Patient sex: M
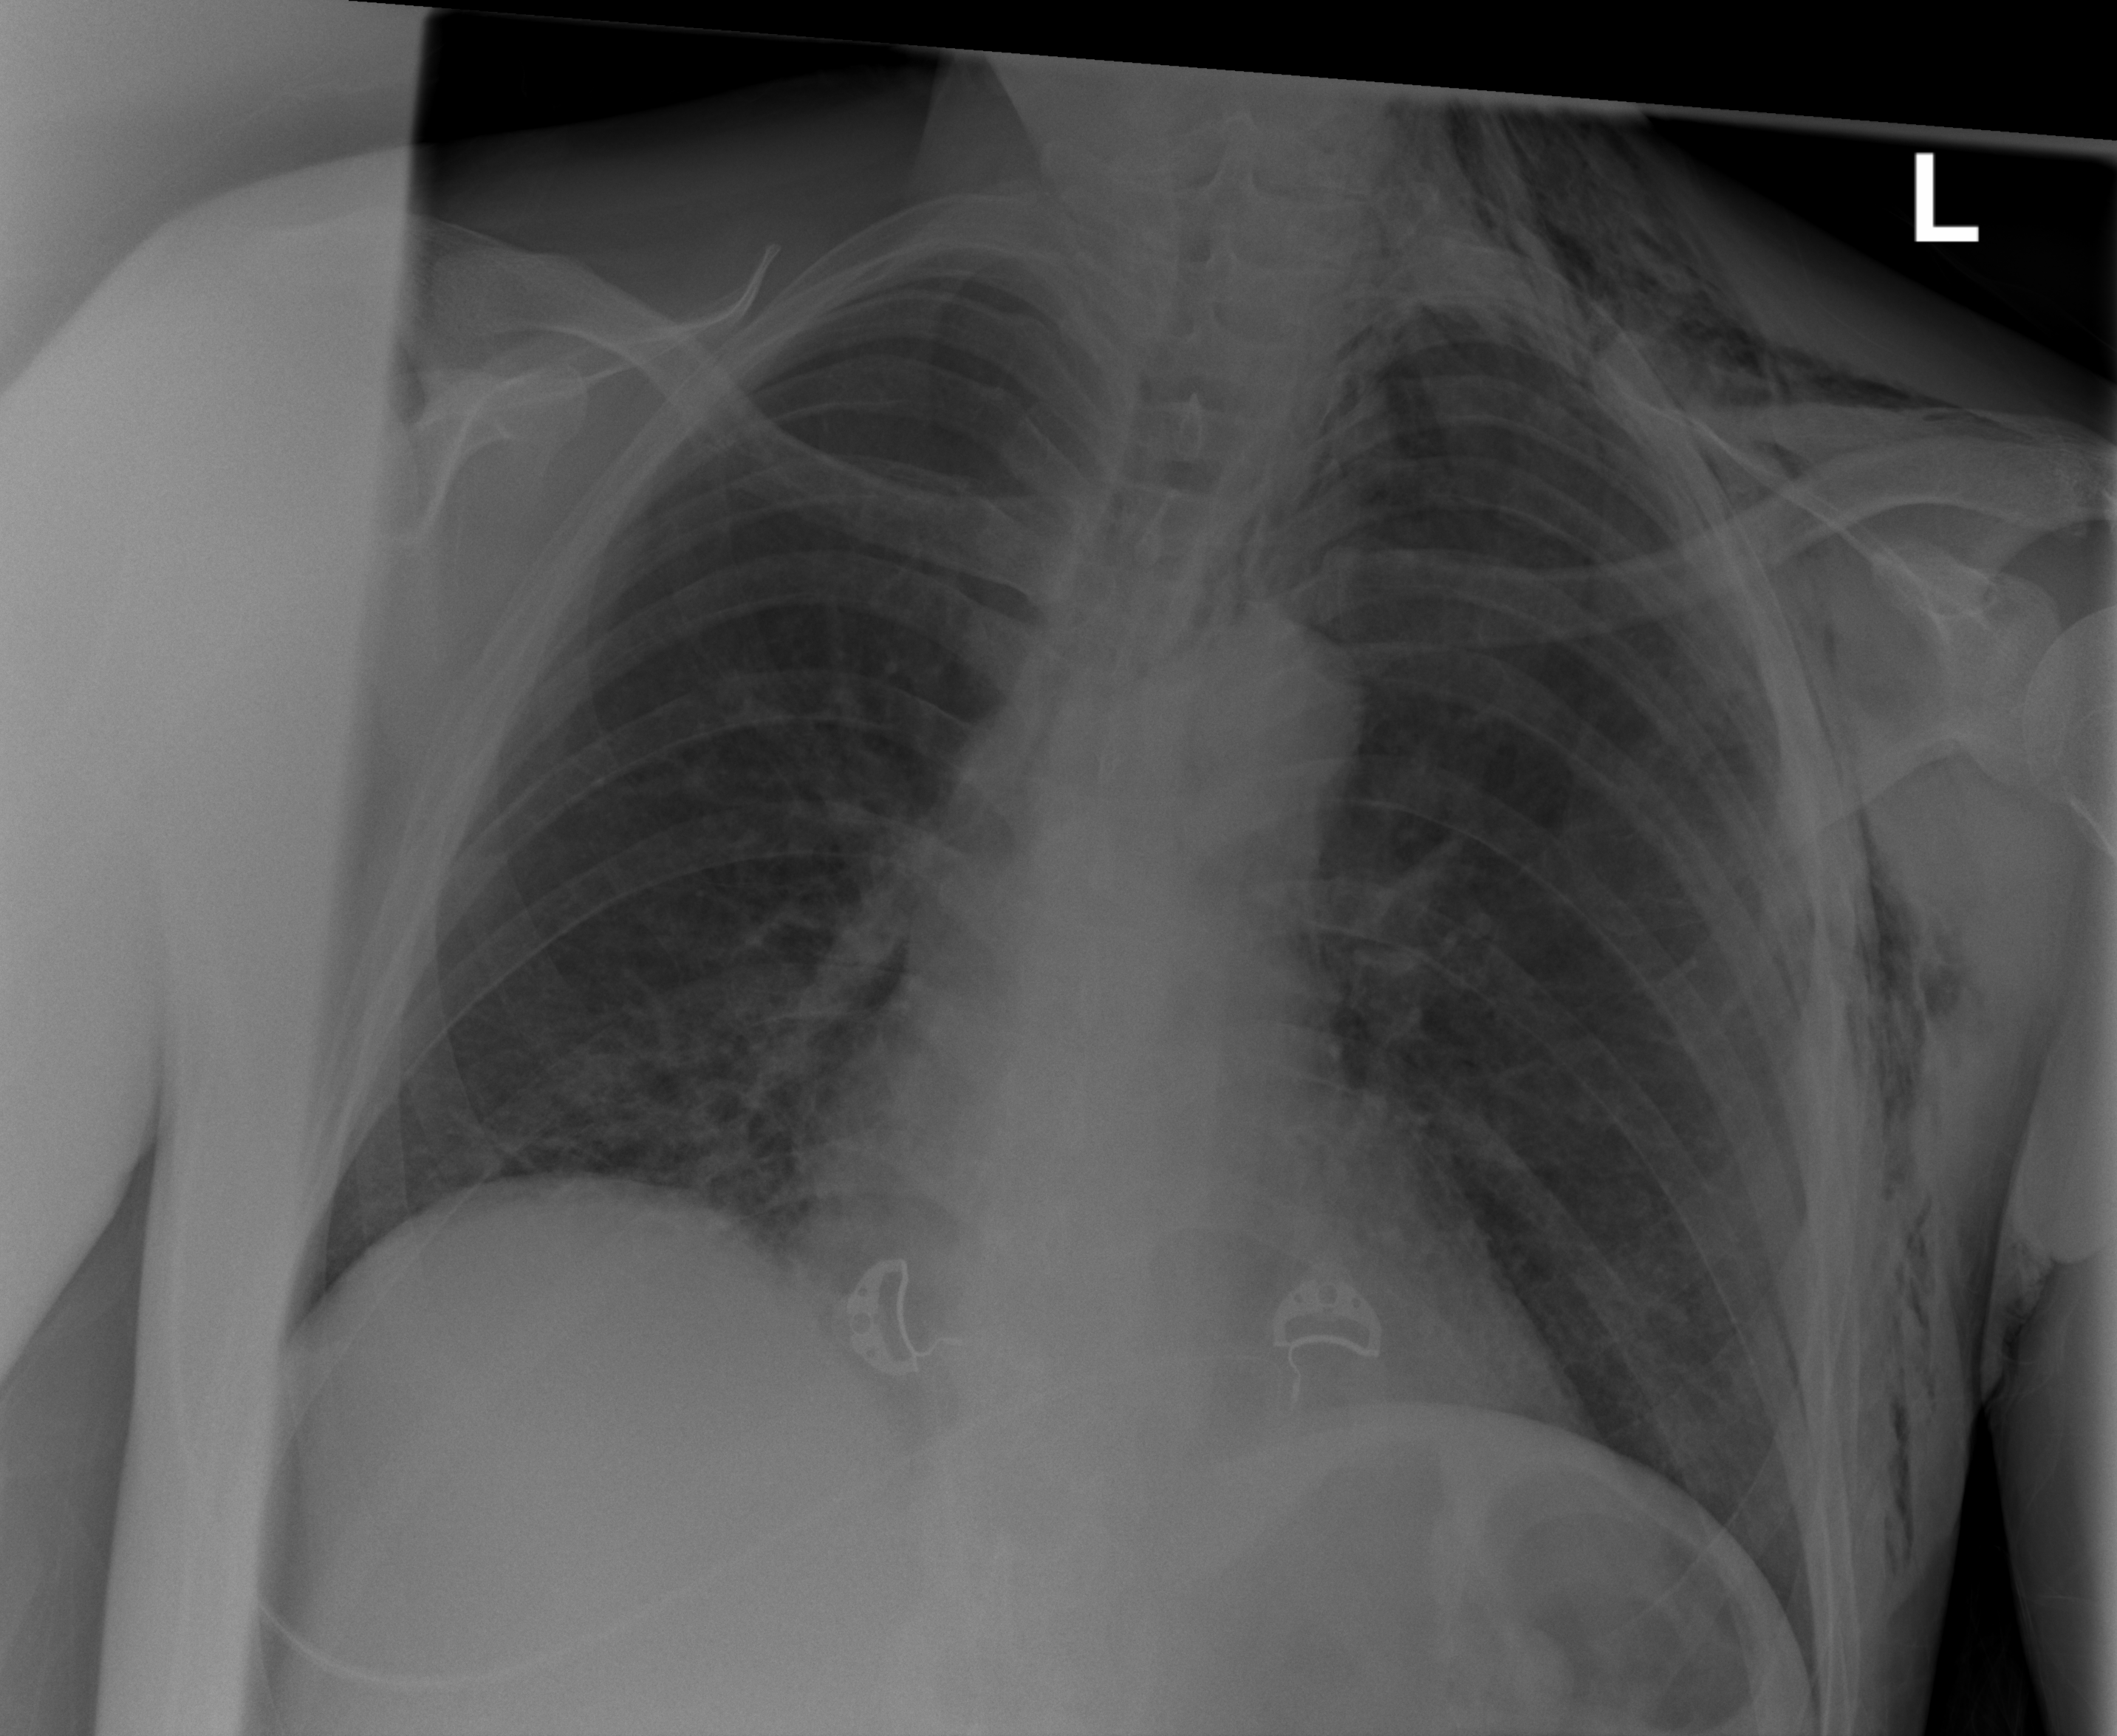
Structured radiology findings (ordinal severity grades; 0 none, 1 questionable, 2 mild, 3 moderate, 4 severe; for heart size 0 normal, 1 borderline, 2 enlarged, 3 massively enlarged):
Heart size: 0
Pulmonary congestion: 0
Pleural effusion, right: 0
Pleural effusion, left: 0
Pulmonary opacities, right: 0
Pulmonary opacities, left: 0
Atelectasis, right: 2
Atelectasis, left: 0